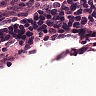
Metastatic tissue present: no